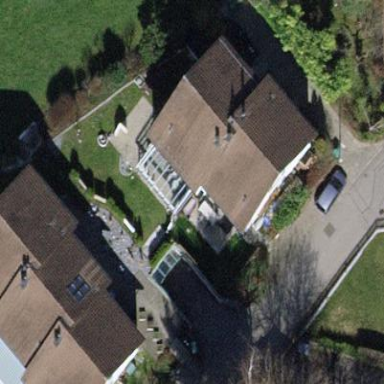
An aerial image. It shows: Semi-detached house with gabled roof.